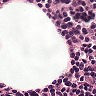
Metastatic tissue present: no